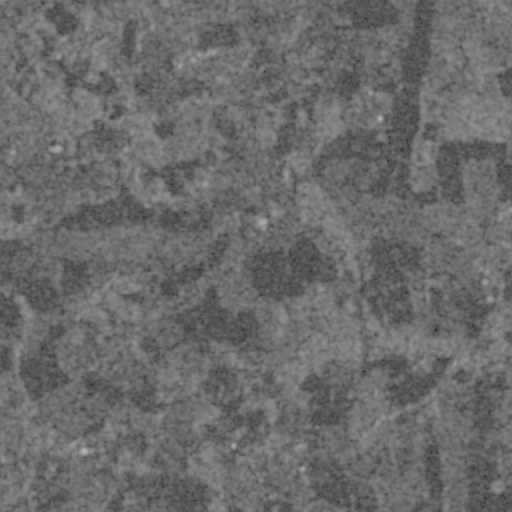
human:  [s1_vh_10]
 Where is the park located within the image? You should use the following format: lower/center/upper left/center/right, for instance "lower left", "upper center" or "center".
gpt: The park is located in the lower center of the image.
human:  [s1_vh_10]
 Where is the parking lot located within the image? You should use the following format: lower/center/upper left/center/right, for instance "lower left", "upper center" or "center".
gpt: The parking lot is located in the lower center of the image.
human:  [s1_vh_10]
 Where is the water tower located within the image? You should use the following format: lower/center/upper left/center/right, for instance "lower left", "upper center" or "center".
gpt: The water tower is located in the upper right of the image.
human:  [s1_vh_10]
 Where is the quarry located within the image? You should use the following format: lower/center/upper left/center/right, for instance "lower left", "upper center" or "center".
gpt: There is no quarry in the image.

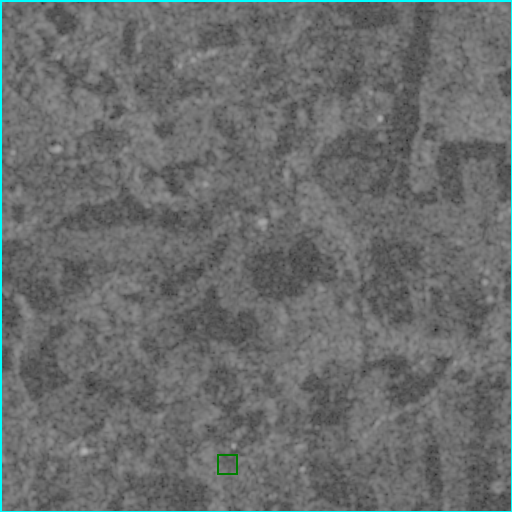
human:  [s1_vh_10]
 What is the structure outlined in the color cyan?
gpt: The structure outlined in cyan is a crop field.
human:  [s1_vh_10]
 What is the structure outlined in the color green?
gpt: The structure outlined in green is a park.
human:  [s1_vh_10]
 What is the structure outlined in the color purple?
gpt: There is no purple outline.